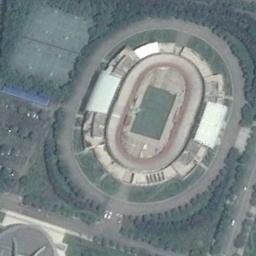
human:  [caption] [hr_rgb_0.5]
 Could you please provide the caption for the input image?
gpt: Oval gym humbles in the middle of the forest .

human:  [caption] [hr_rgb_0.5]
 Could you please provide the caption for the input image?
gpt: The stadium is on the grass next to some trees .

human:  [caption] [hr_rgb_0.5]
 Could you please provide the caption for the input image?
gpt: There is a green lawn on one side of this stadium .

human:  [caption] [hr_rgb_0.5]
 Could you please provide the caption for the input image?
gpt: The stadium is surrounded by trees .

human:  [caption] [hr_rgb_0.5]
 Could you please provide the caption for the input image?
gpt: There are many green trees around the stadium .